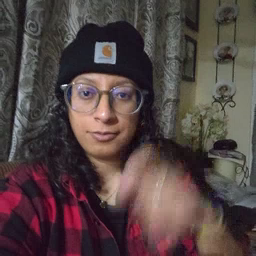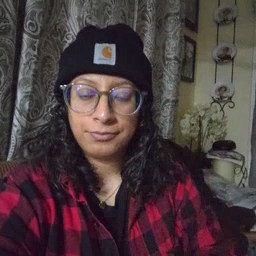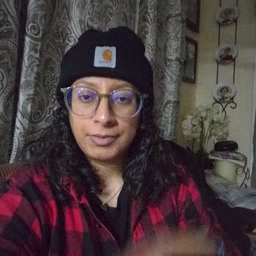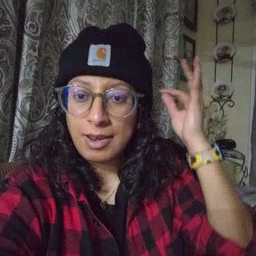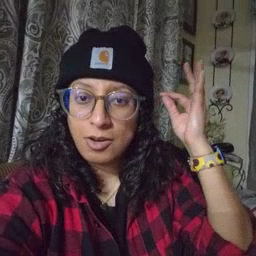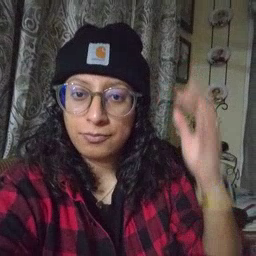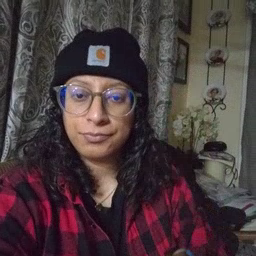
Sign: hair